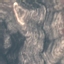
Land use / land cover class: HerbaceousVegetation